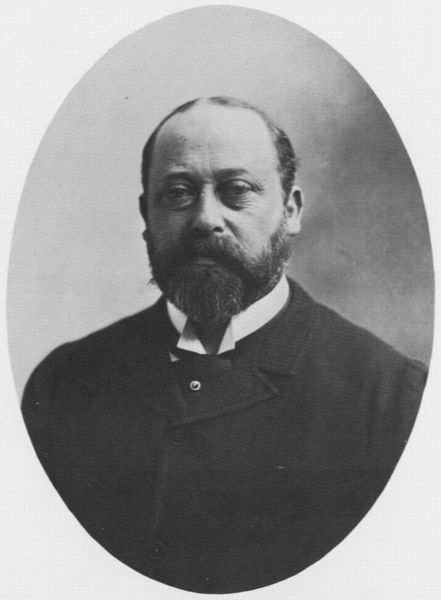
Titel: Edward VII. (1841-1910), König von England seit 1901
Künstler: Atelier Nadar
Institution: unbekannt
Schlagwörter: mann, schatten, weiß, grau, haar, licht, nase, ohr, schwarz, stirn, blick, anzug, bart, jacke, augen, falten, kragen, rahmen, bildnis, herr, portrait, porträt, haare, mantel, knopf, oval, glatze, knöpfe, foto, fotografie, medaillon, wolkig, zille, halbglatze, gesteift